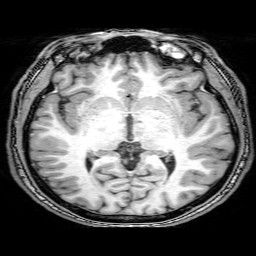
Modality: T1w
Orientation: coronal
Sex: male
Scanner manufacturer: philips
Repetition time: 0.008073 s
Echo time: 0.00369 s